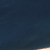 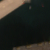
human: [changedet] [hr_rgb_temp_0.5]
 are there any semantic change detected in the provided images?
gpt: One artificial island constructed on a bed of dredged sand and rock appears in the sea.